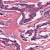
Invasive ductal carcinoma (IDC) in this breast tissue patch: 1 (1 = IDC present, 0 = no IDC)